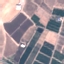
Land use / land cover: PermanentCrop